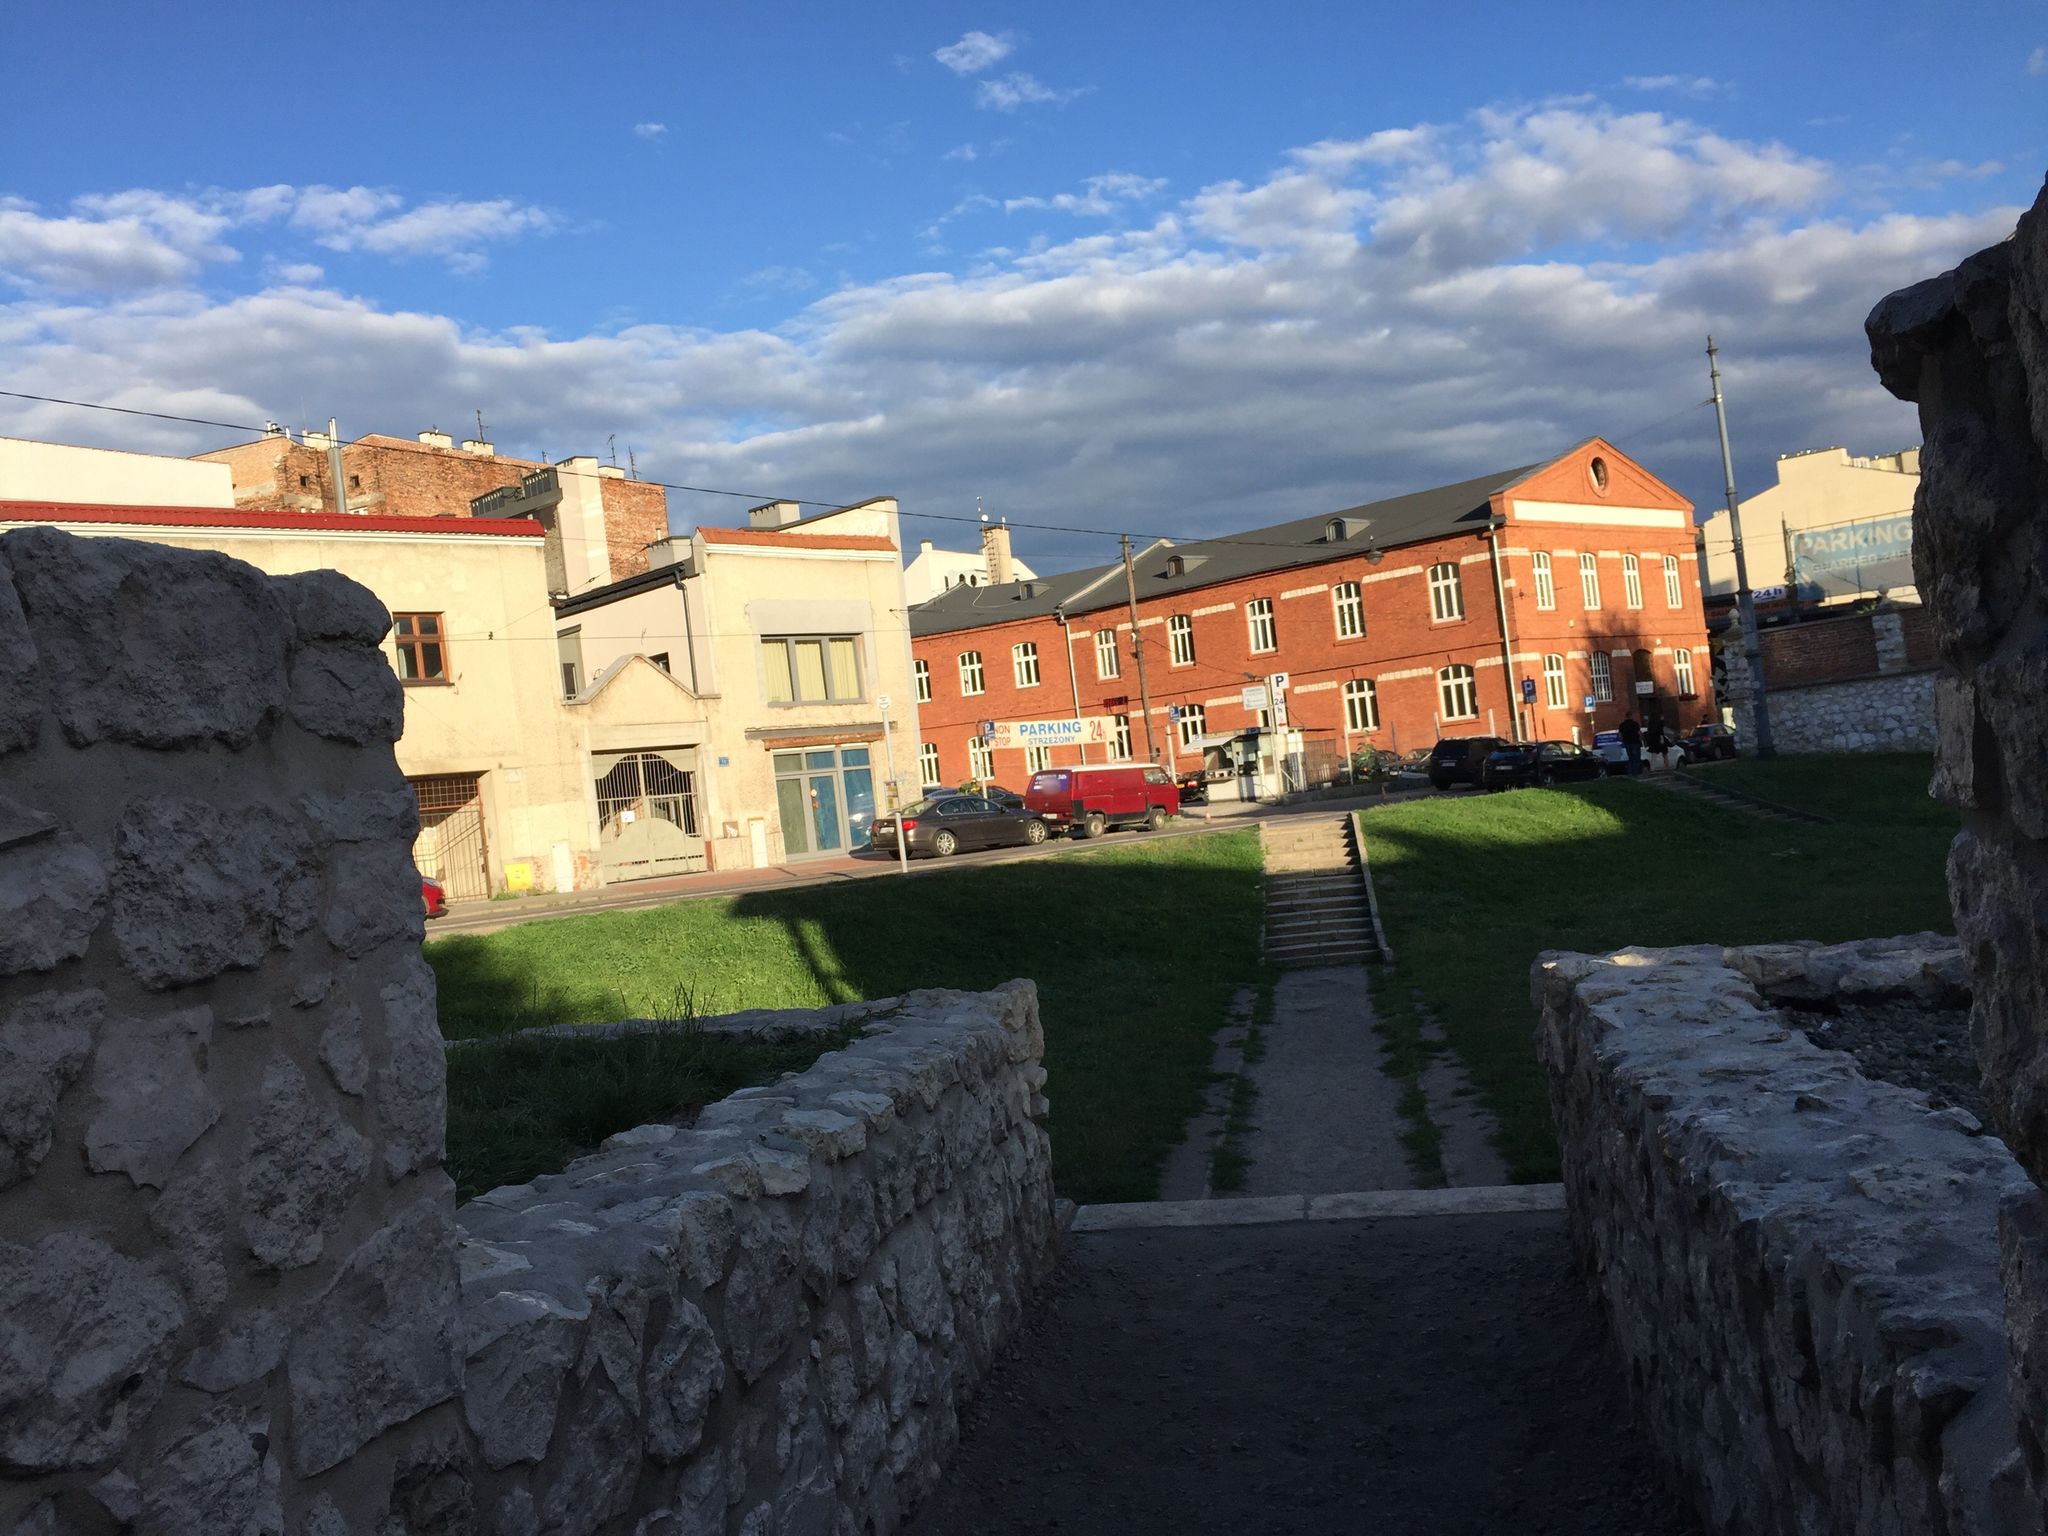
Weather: snowy
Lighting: dusk/dawn
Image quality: good
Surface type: walking surface
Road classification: footway, path, steps
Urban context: urban centre
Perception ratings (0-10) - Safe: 7.55, Lively: 8.88, Beautiful: 7.4, Boring: 8.78, Depressing: 4.67, Wealthy: 6.52